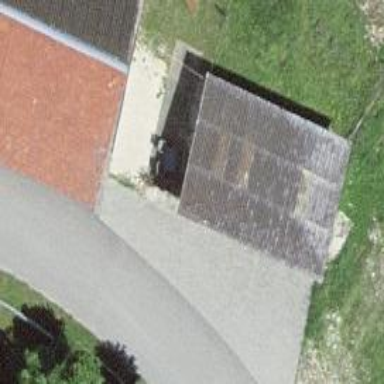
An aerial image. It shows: Garage.